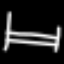
Label: bed